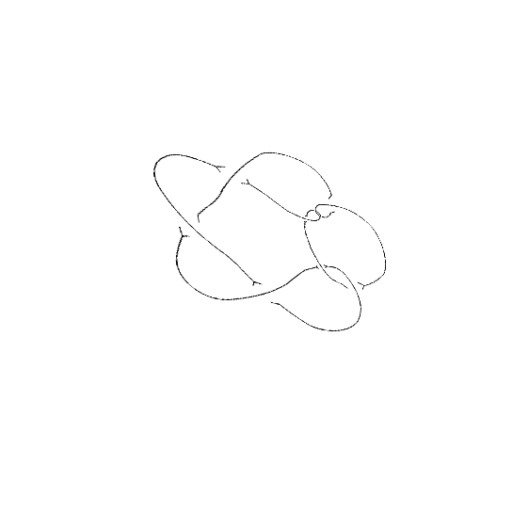
Crossing number: 9